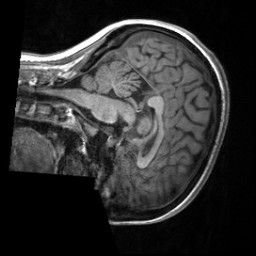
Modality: T1w
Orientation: sagittal
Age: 23
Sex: female
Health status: healthy
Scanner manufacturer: siemens
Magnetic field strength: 3 T
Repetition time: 2 s
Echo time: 0.00232 s